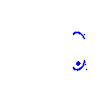
Particle: proton